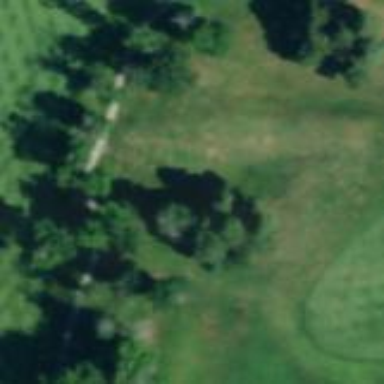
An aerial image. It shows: Golf fairway surrounded by grass.